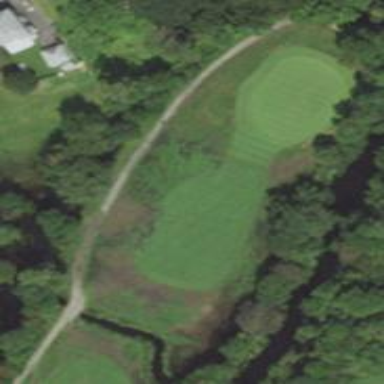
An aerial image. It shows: Golf hole.